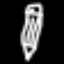
Label: pencil